Interaction volume radius: 5 \u00c5
Interaction volume height: 20 \u00c5
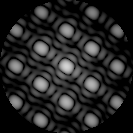
Disorder parameter: 0.006252